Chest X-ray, AP view. Patient: 48 years old, sex F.
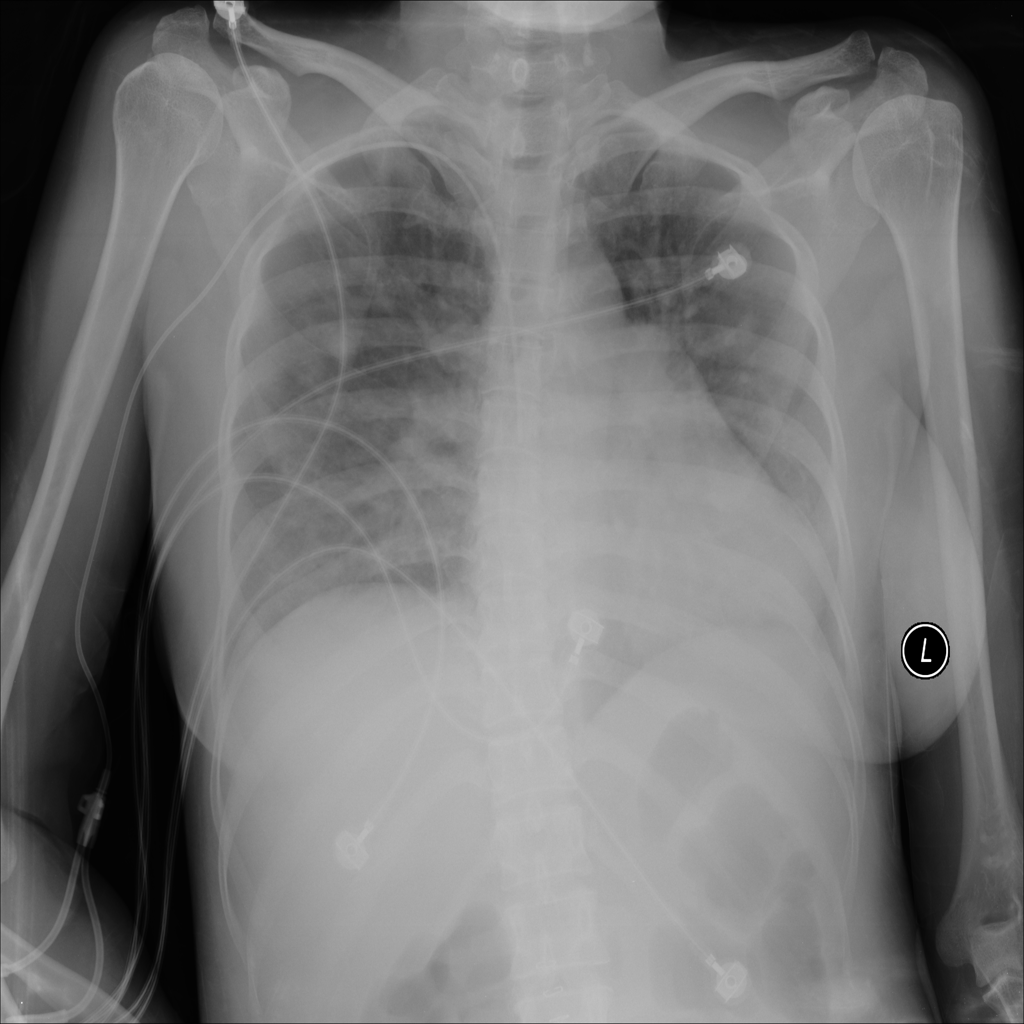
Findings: Infiltration